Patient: sex M, age 73
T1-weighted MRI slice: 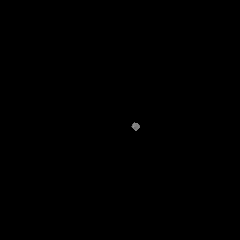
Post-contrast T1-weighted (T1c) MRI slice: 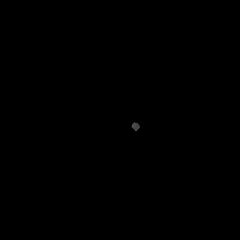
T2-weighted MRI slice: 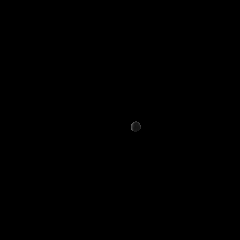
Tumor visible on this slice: no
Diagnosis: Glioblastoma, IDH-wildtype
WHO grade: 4